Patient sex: M
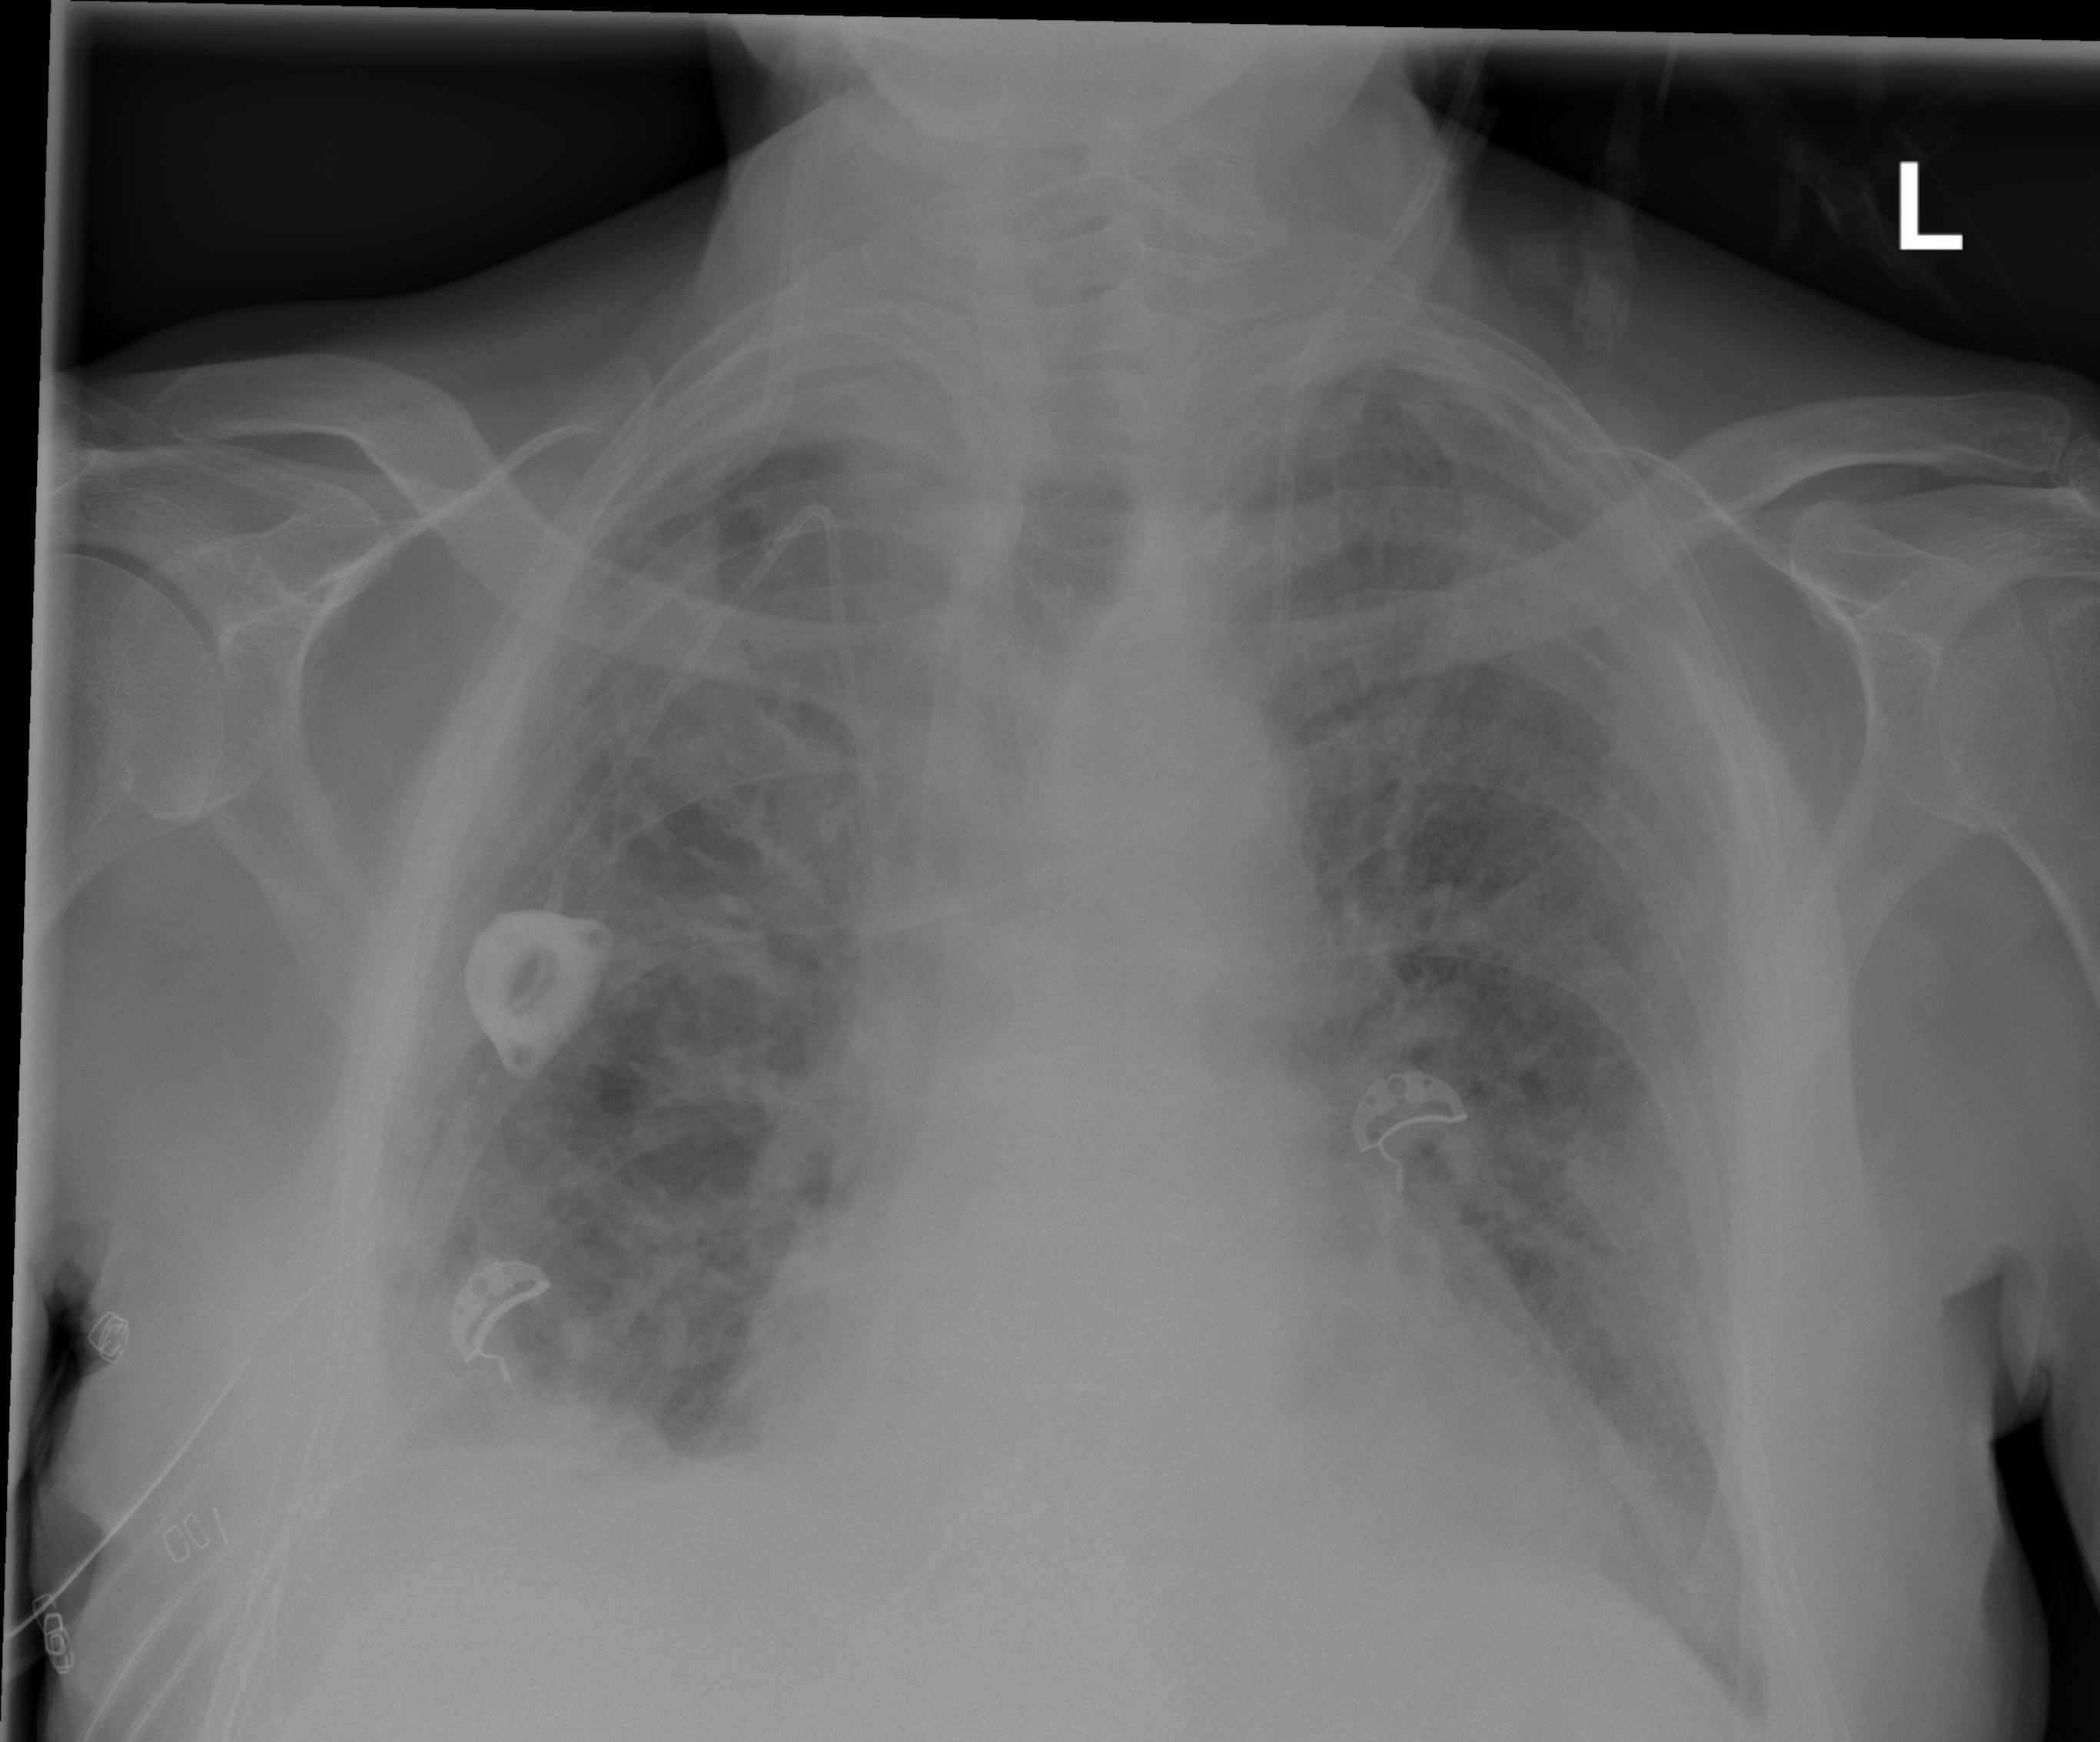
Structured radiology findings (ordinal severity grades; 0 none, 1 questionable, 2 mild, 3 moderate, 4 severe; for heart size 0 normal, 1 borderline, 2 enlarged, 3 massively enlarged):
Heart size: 1
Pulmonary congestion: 2
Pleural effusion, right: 3
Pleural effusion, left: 2
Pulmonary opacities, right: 2
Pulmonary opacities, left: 3
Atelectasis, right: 2
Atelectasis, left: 2